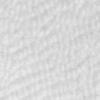
Label: no_change